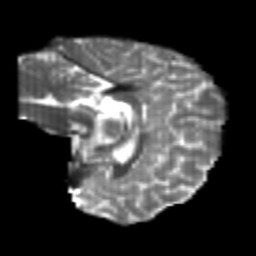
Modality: T2w
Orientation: sagittal
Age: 21
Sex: female
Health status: healthy
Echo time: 0.074 s